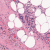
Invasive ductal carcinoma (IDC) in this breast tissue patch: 0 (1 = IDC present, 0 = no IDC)